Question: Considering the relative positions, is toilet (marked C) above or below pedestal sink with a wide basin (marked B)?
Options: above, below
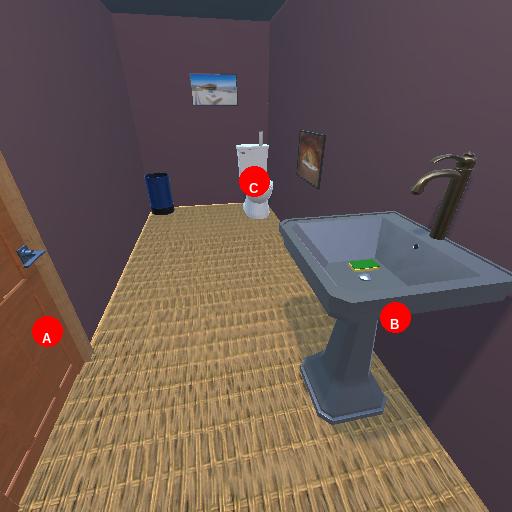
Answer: above